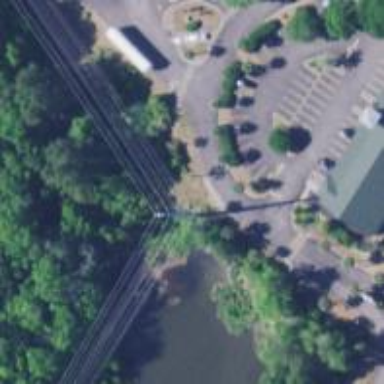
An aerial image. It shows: Power pole.